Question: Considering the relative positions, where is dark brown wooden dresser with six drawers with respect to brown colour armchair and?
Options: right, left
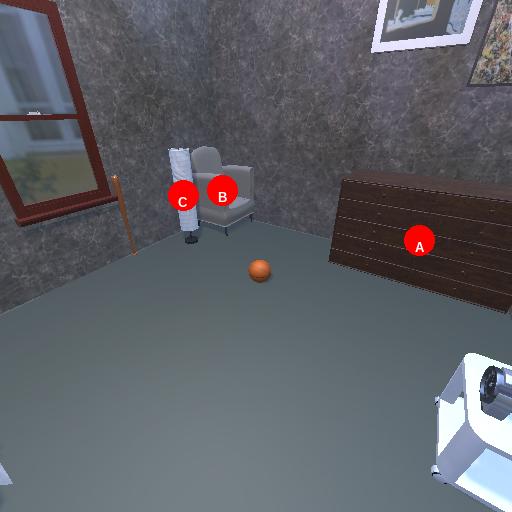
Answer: right